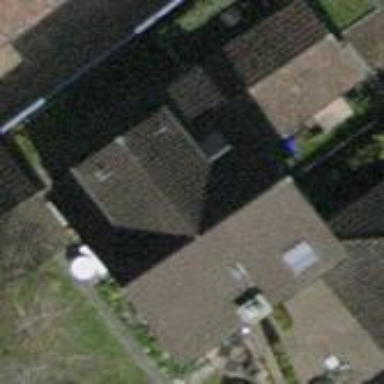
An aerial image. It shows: Detached building.